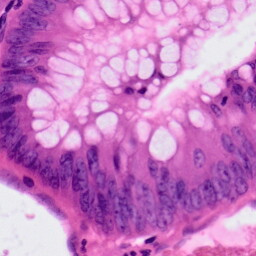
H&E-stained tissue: Colon